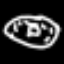
Label: donut